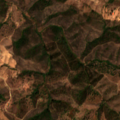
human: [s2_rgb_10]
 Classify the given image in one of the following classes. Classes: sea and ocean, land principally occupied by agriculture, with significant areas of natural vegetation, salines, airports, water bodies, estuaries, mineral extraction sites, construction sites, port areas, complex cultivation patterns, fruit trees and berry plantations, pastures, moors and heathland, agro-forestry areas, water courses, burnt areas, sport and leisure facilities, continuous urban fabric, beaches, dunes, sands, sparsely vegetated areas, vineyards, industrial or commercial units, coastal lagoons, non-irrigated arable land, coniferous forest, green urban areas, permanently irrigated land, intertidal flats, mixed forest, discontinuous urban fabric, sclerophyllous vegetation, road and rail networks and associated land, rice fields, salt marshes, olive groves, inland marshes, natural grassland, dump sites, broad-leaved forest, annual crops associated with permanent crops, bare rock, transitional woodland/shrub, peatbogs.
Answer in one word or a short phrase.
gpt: land principally occupied by agriculture, with significant areas of natural vegetation, broad-leaved forest, sclerophyllous vegetation, transitional woodland/shrub